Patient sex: M
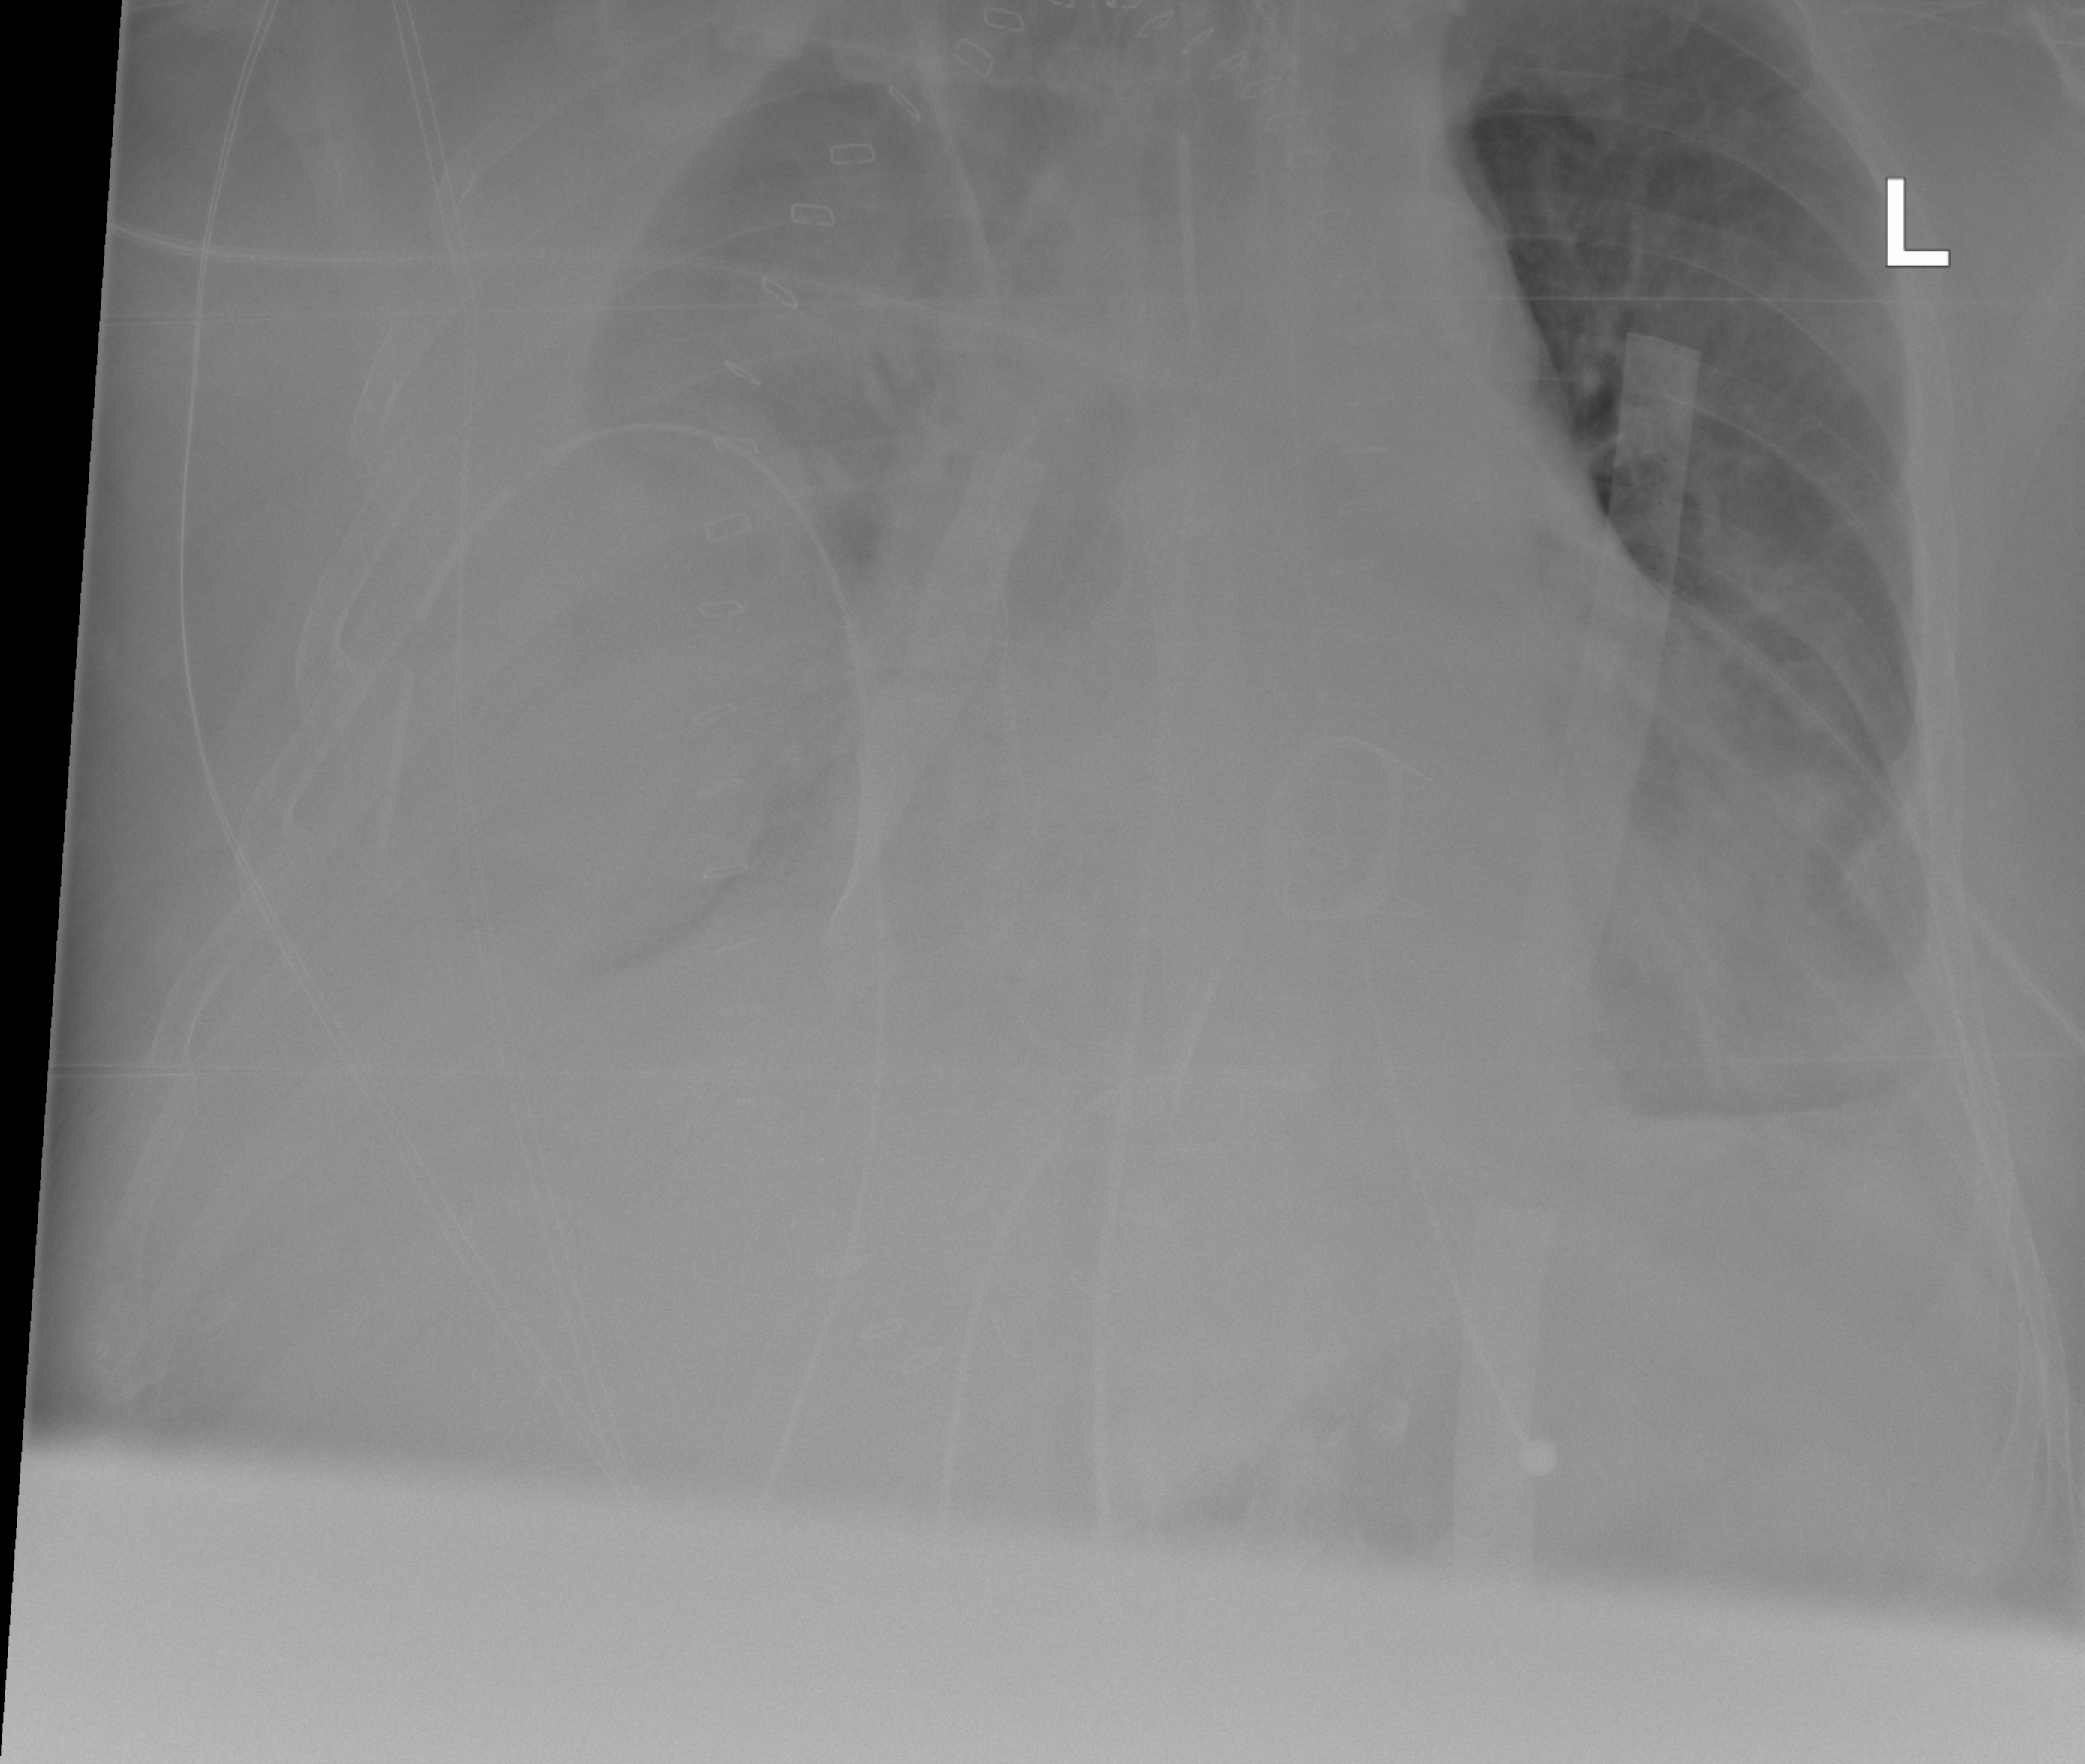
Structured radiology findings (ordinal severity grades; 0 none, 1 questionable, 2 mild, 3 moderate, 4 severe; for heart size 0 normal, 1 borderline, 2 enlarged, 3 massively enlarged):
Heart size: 2
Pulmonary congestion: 2
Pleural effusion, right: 3
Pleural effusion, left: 2
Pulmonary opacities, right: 1
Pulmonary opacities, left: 0
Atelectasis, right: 2
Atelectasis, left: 2